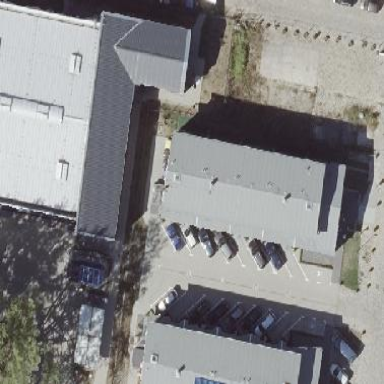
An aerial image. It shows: Apartment building with gabled roofs. It is designed for tourism purposes.